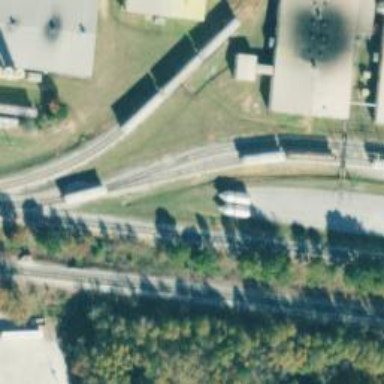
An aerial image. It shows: Rail spur service.